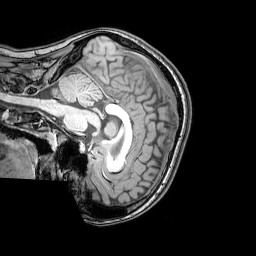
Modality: T1w
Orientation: sagittal
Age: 20
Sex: female
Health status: healthy
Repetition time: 0.081 s
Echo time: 0.037 s